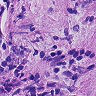
Metastatic tissue present: yes